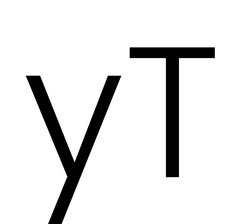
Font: Poppins-Light